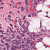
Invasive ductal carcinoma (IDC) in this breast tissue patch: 1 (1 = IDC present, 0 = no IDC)